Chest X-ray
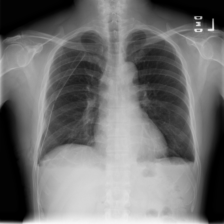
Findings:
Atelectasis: negative
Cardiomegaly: negative
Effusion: positive
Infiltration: negative
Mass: negative
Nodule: negative
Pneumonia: negative
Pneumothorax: negative
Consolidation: negative
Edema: negative
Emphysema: negative
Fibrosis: negative
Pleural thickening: negative
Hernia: negative